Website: bh-photo
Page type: customer-info-address
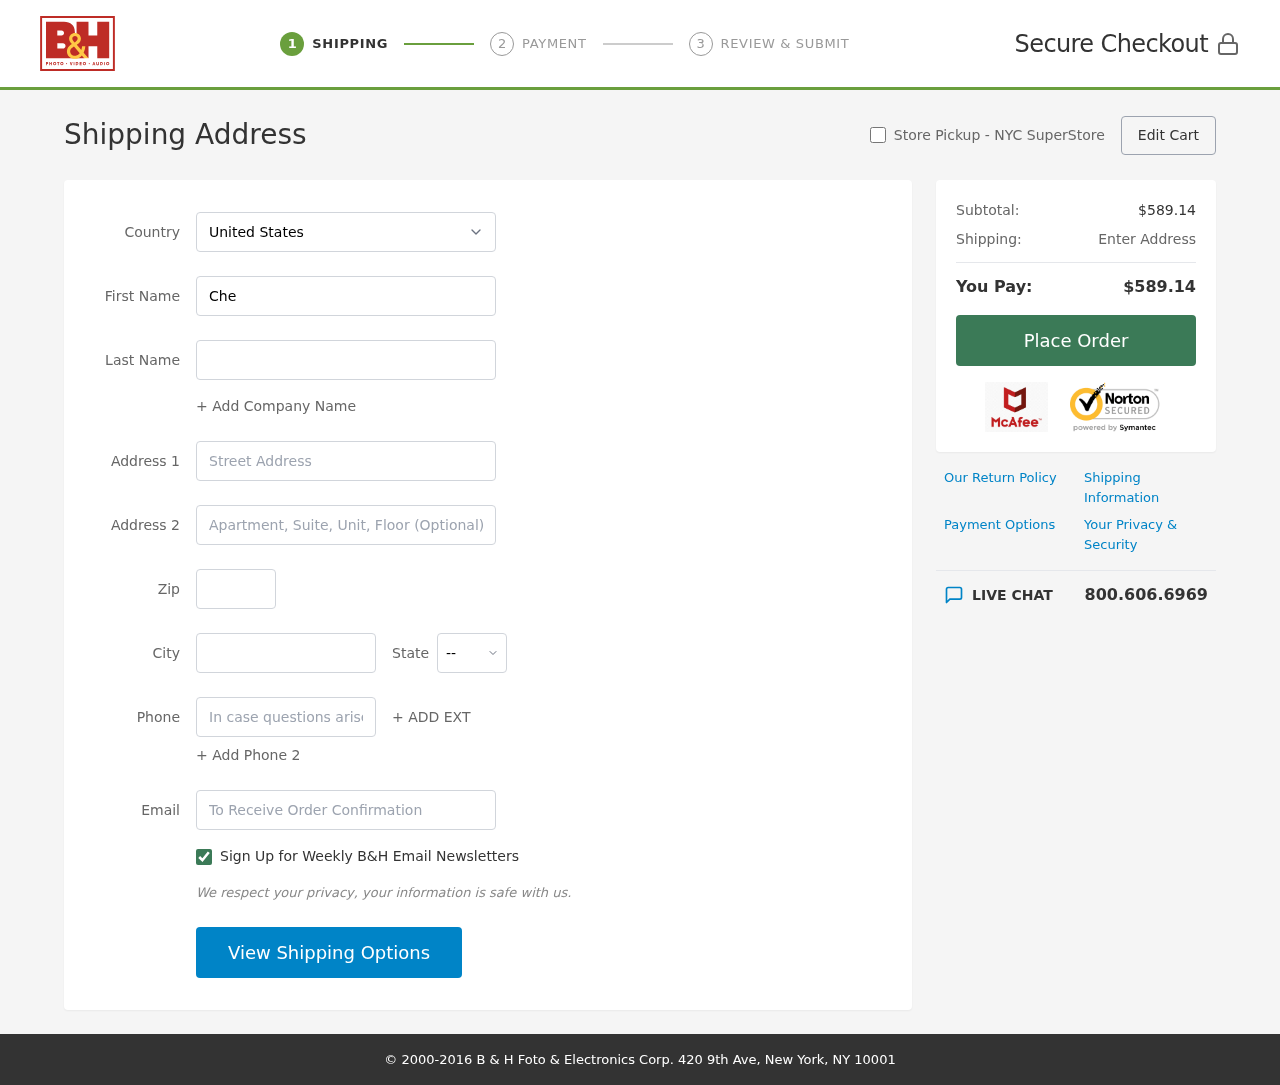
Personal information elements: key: PII_CITY
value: Port Kevin
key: PII_COUNTRY
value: United States
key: PII_EMAIL
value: cheryl.griffith@gmail.com
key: PII_FIRSTNAME
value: Cheryl
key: PII_LASTNAME
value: Griffith
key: PII_PHONE
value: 8725529913
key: PII_POSTCODE
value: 05096
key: PII_STATE_ABBR
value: AK
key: PII_STREET
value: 558 Manuel Loaf
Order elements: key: ORDER_SUBTOTAL
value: $589.14
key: ORDER_TOTAL
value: $589.14